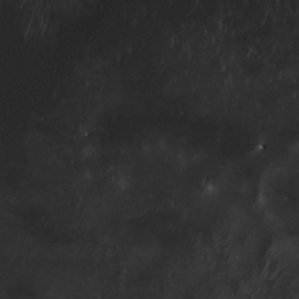
Label: non_frost